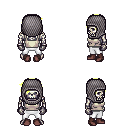
a pixel art fantasy rpg character, male body template, skeleton, white pirate shirt, white pants, gold pixie cut hairstyle, chain hood, metal gloves, maroon shoes, four views (front, back, left, right), 2x2 character sprite sheet, small pixel art, hard edges, no anti-aliasing